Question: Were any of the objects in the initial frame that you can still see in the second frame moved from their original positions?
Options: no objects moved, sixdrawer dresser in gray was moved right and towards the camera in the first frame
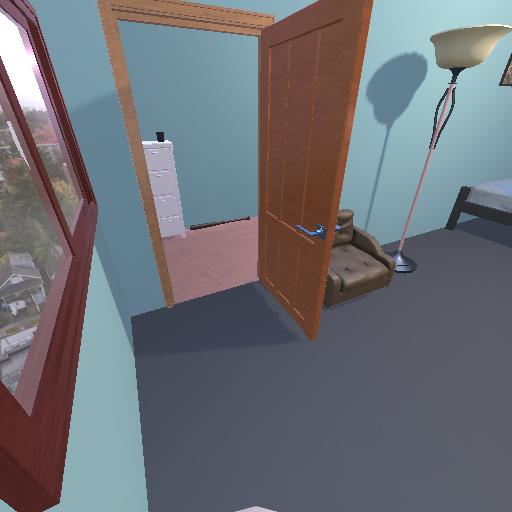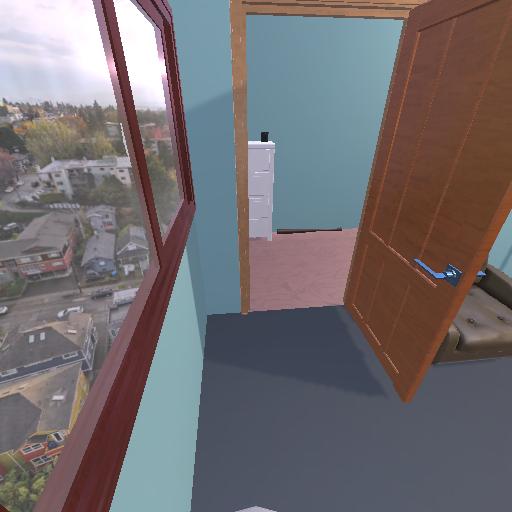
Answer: no objects moved